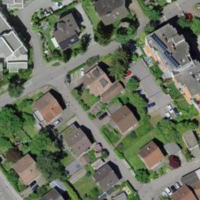
EUNIS habitat code: 54
Species observed at this site:
Zoropsis spinimana